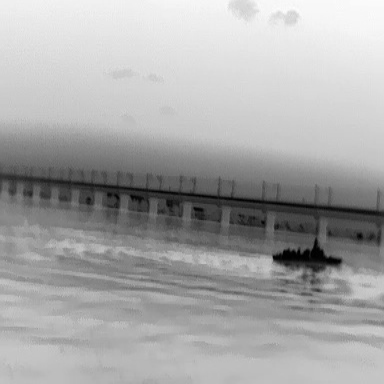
There is a warship in the infrared image.